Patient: sex M, age 48
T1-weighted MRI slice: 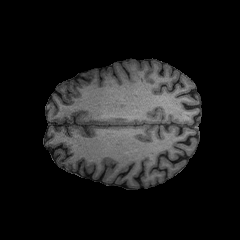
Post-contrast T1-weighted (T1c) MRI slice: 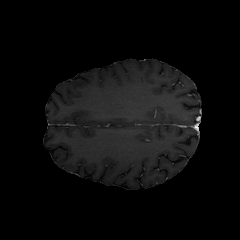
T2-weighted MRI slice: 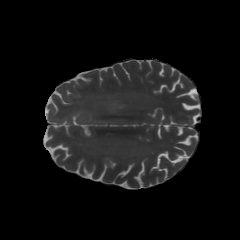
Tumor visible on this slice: yes
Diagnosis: Astrocytoma, IDH-mutant
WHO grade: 3